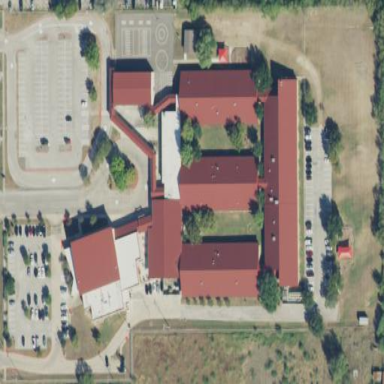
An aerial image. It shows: School.